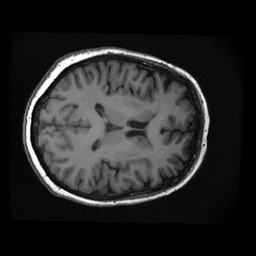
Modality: T1w
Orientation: axial
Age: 67
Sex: female
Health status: healthy
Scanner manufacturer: ge
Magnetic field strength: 3 T
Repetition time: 0.008264 s
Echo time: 0.003108 s